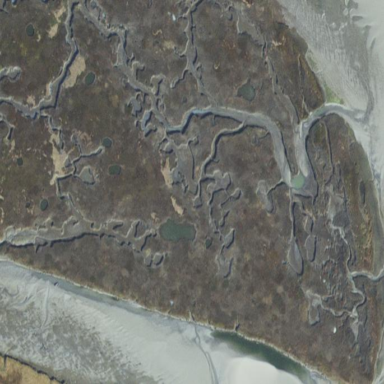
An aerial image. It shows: Tidal saltmarsh wetland area.